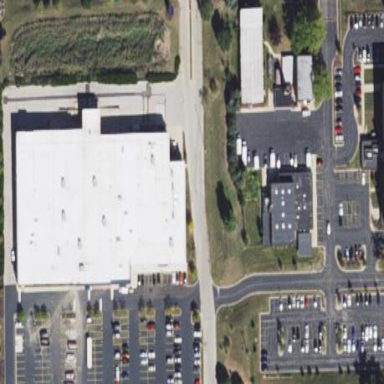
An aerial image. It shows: Retail building.